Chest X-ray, PA view. Patient: 44 years old, sex M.
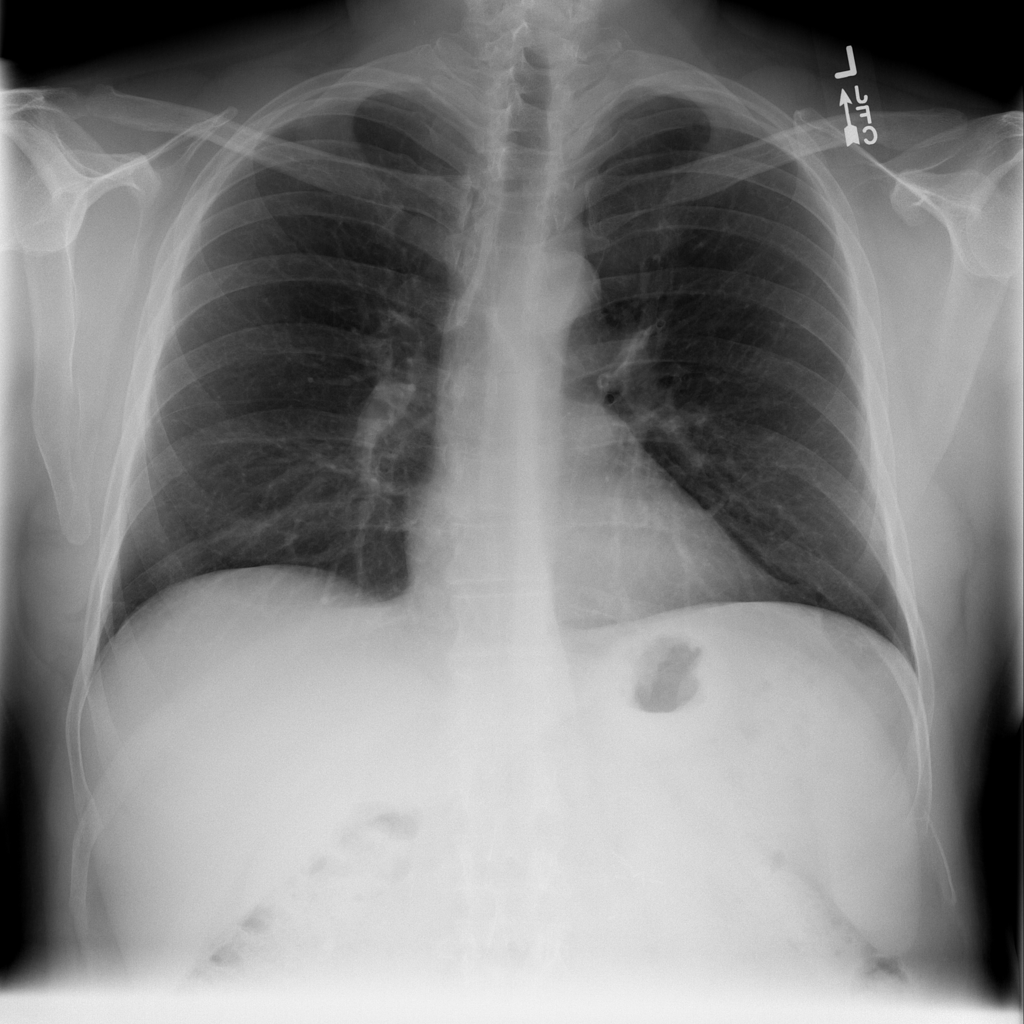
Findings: No Finding